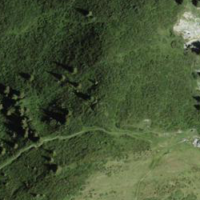
EUNIS habitat code: 26
Species observed at this site:
Geum montanum